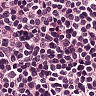
Metastatic tissue present: no